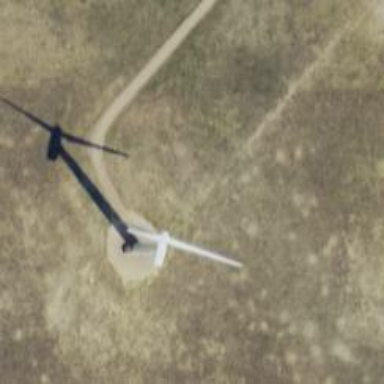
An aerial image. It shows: Wind turbine generating power.